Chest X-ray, AP view. Patient: 50 years old, sex M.
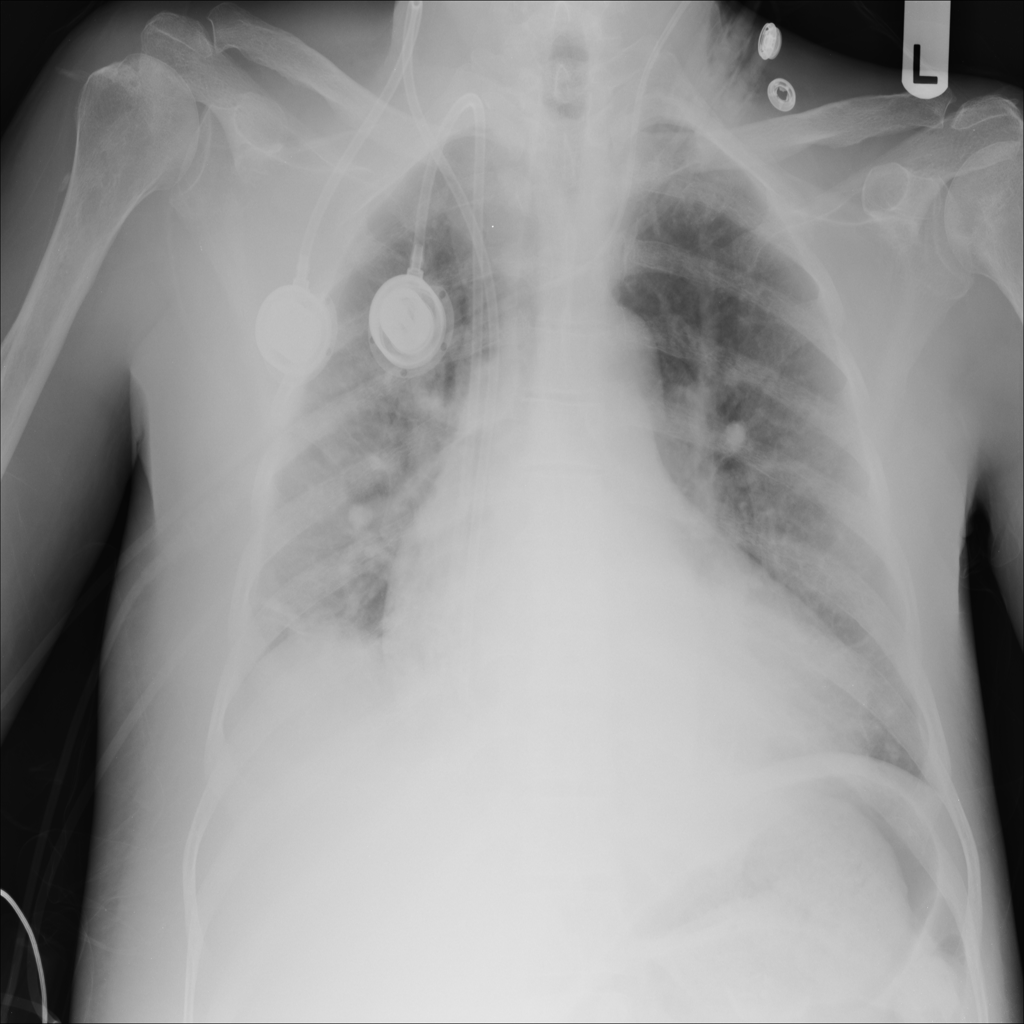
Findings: Atelectasis, Cardiomegaly, Edema